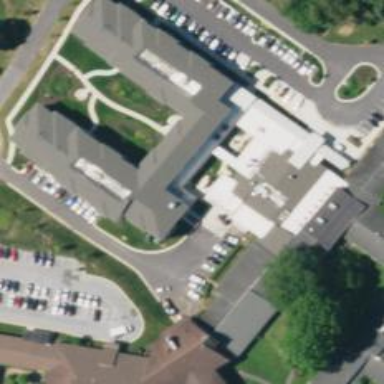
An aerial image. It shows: Nursing home.